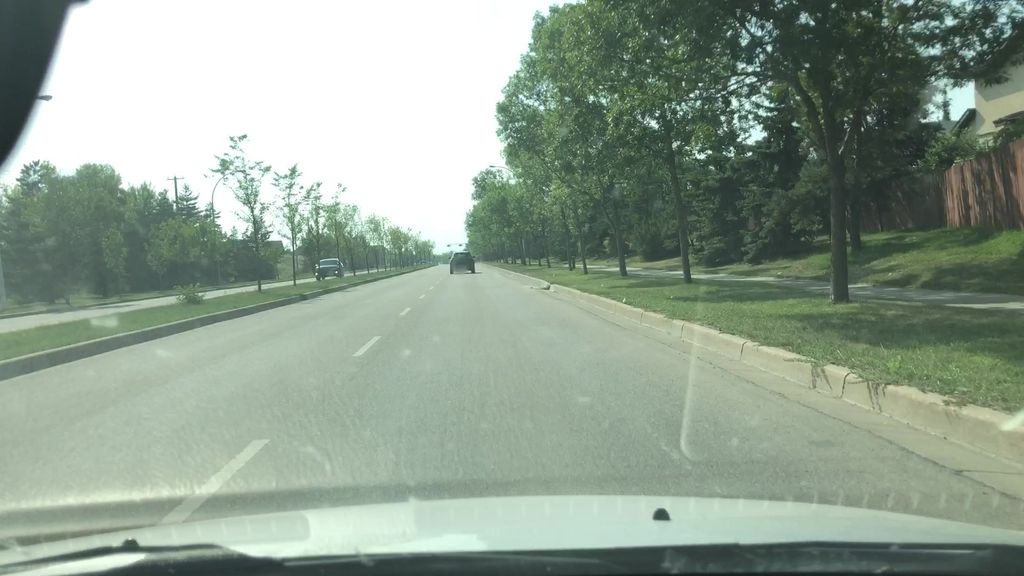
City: edmonton